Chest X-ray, AP view. Patient: 45 years old, sex M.
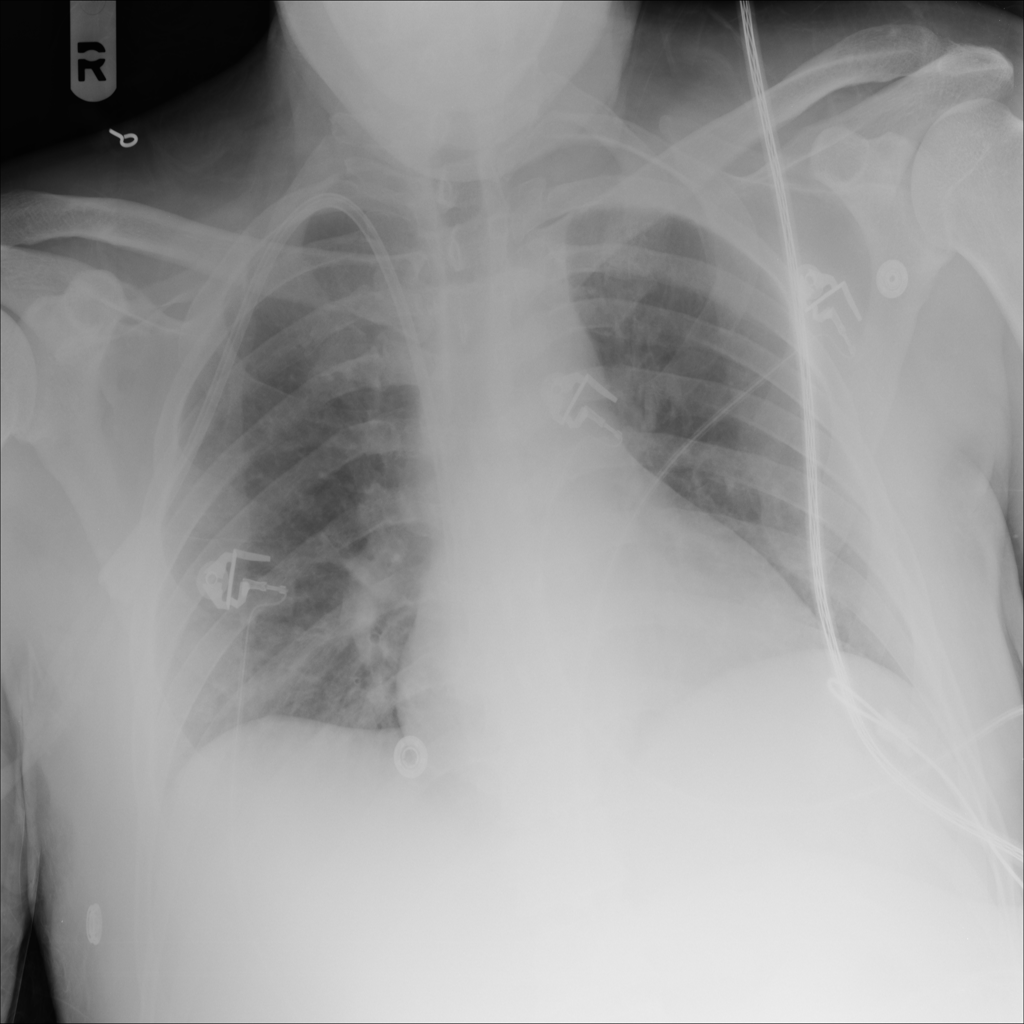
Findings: Fibrosis